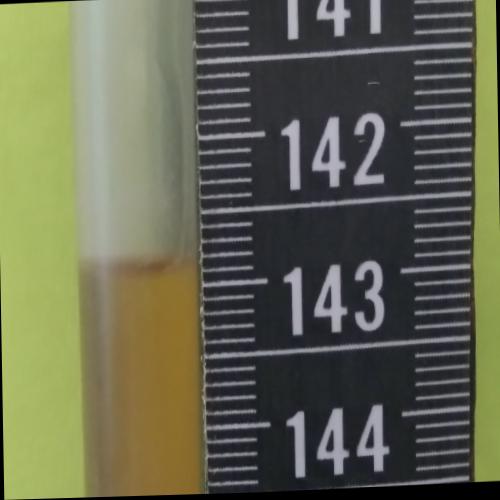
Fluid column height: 142.8 cm